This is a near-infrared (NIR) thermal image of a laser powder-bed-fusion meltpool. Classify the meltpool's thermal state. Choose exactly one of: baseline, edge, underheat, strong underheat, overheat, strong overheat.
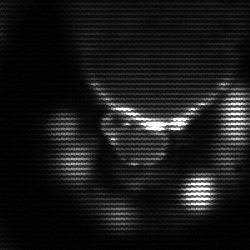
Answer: baseline